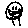
Label: smiley face